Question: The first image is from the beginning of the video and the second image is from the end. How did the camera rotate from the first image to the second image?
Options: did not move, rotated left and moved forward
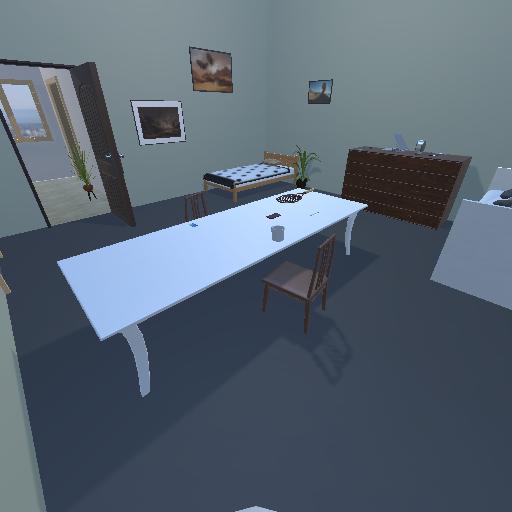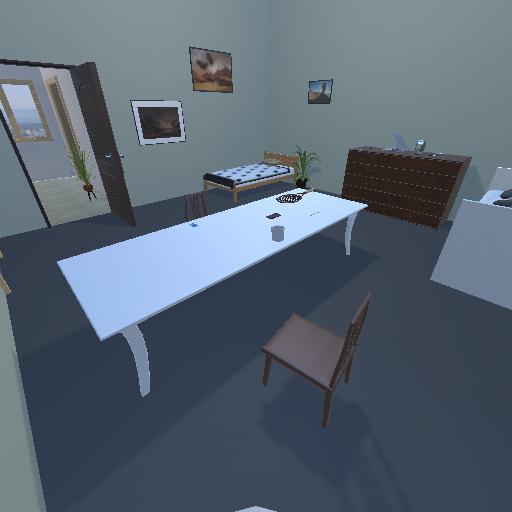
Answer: did not move